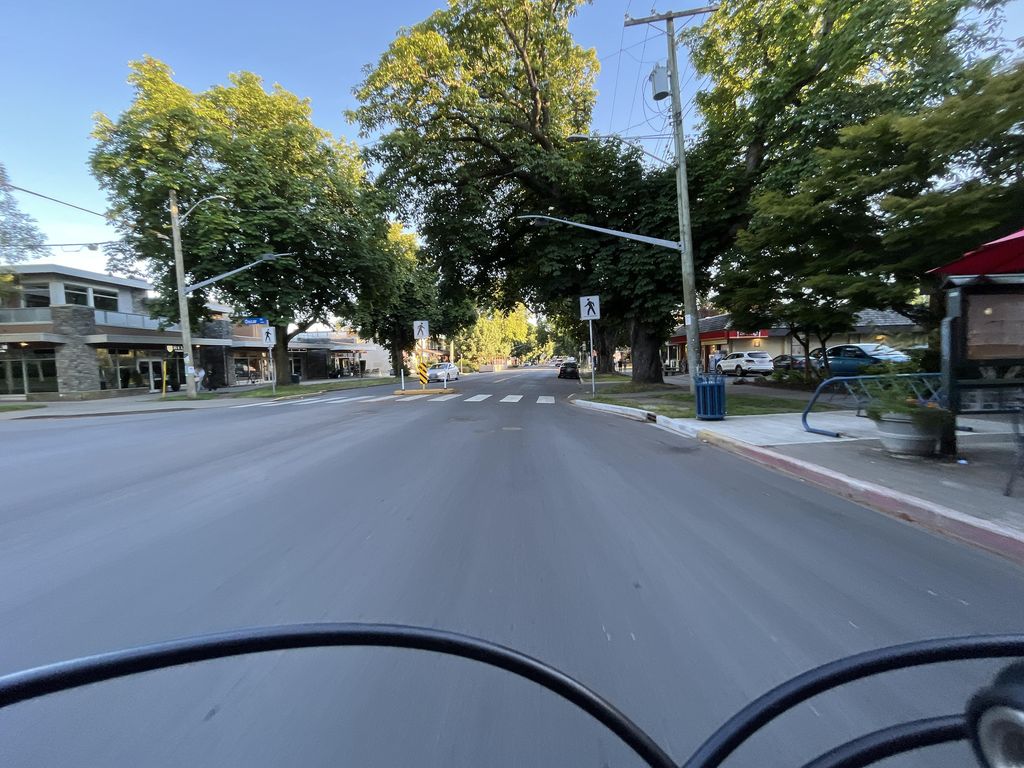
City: victoria